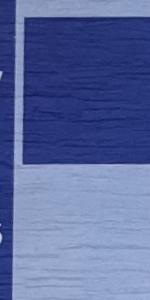
Label: Empty